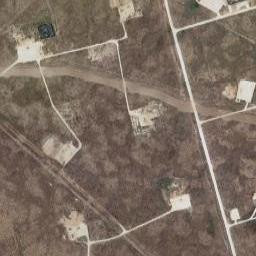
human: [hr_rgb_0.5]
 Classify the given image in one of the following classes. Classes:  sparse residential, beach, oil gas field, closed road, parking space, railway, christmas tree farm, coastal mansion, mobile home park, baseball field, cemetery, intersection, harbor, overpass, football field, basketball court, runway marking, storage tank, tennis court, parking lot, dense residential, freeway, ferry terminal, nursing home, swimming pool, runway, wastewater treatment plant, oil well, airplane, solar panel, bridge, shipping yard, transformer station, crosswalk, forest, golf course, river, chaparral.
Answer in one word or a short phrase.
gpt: oil gas field